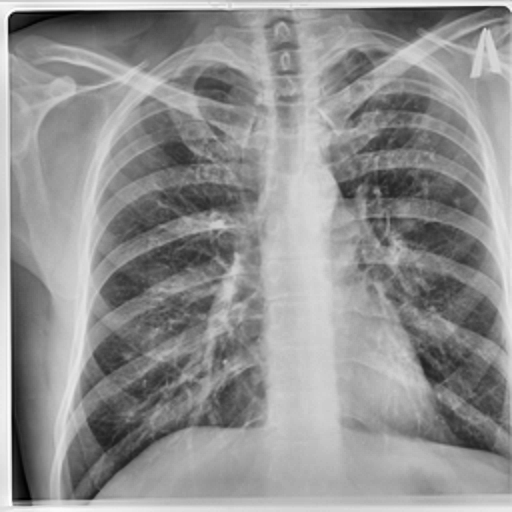
Finding: TUBERCULOSIS